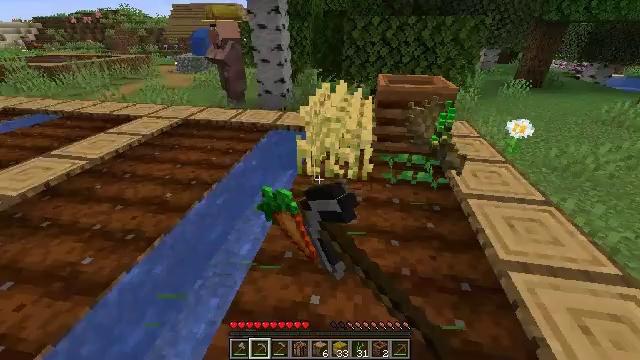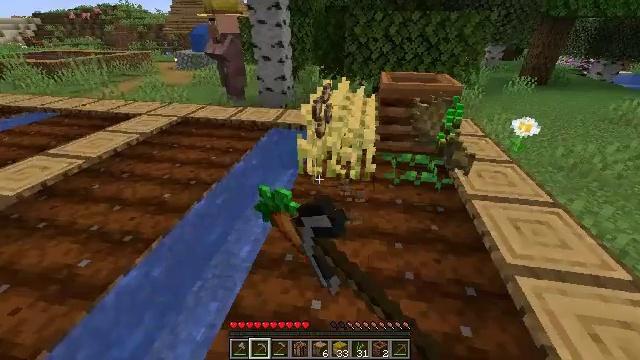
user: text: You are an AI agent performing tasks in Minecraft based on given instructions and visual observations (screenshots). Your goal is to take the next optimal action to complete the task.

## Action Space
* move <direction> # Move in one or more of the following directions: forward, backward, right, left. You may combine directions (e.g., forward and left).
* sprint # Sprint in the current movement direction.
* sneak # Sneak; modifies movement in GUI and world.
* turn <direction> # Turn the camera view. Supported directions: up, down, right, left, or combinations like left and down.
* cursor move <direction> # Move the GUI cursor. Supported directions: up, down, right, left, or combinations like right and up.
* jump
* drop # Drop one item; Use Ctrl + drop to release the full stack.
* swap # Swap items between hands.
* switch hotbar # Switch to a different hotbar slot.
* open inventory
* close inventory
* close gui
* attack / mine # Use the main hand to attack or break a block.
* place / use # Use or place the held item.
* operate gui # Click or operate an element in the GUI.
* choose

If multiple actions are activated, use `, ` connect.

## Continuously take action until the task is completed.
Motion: motion action
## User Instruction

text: Mine beetroots from the garden.
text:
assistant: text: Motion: move forward, attack / mine
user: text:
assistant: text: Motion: attack / mine